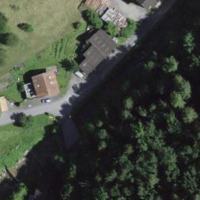
EUNIS habitat code: 55
Species observed at this site:
Lonicera acuminata